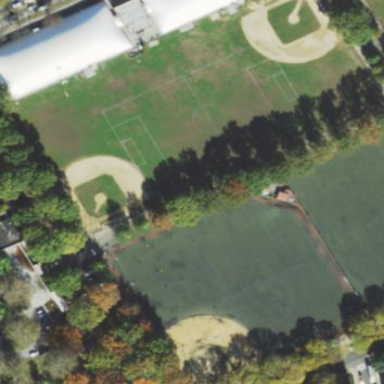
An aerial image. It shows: Baseball pitch for leisure land activities.